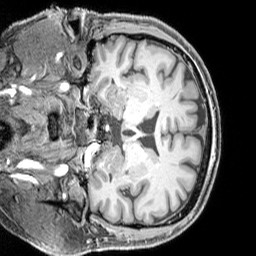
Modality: T1w
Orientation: coronal
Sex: male
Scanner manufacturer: siemens
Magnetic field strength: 3 T
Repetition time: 2.3 s
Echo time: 0.00226 s